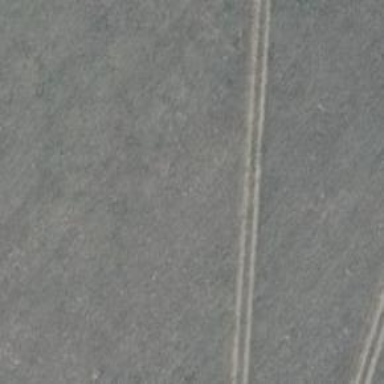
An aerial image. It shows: Path.